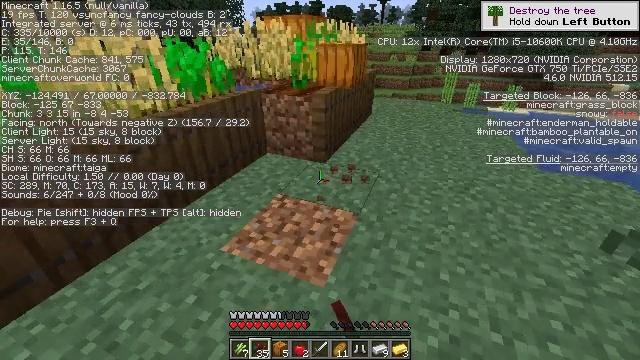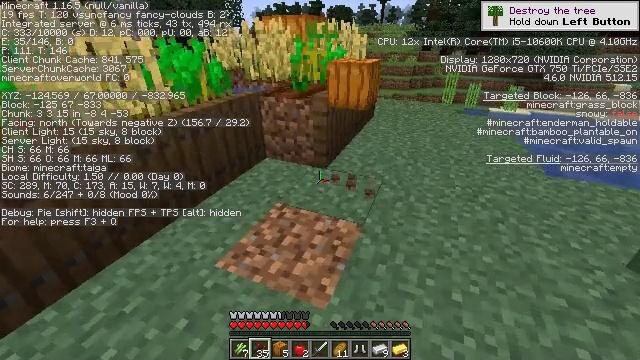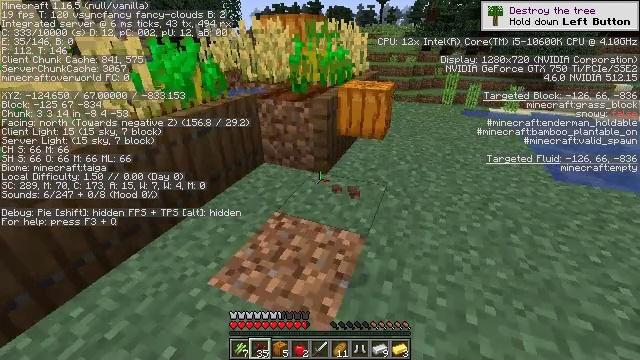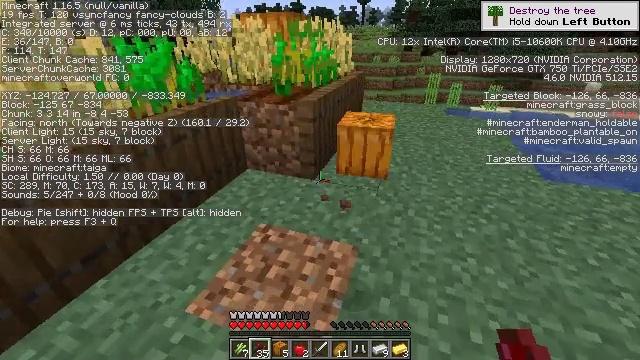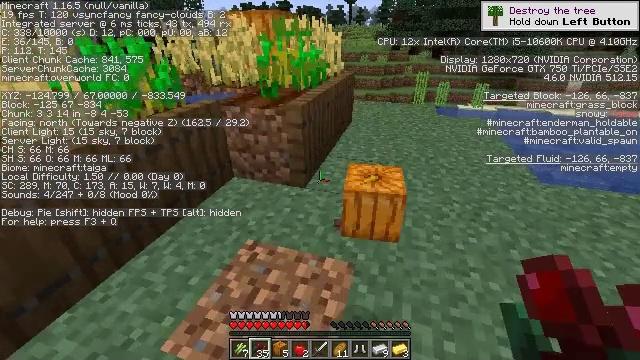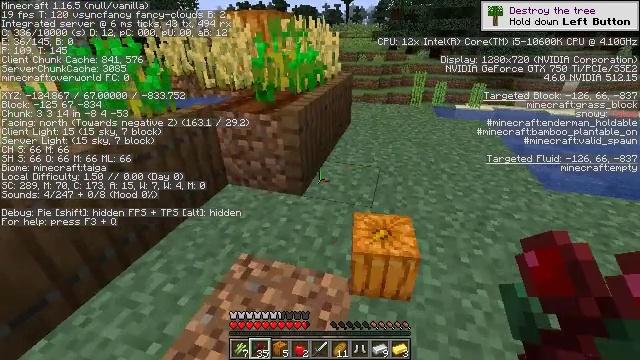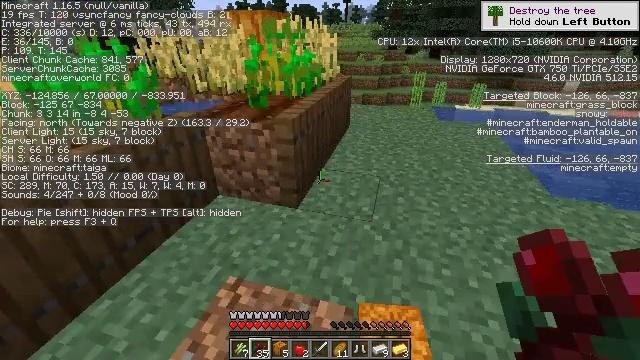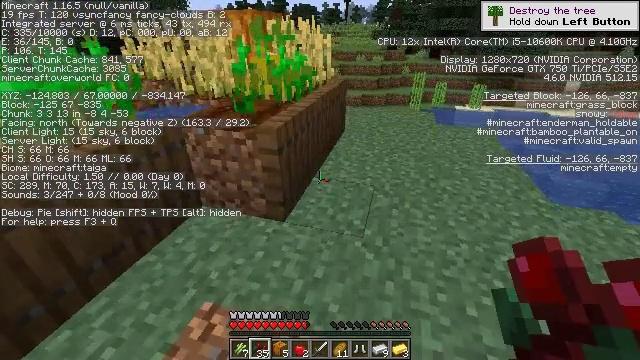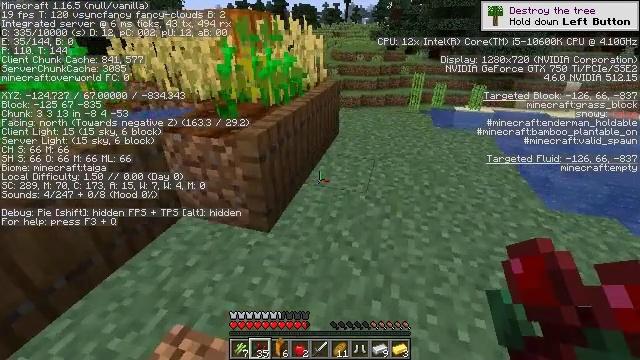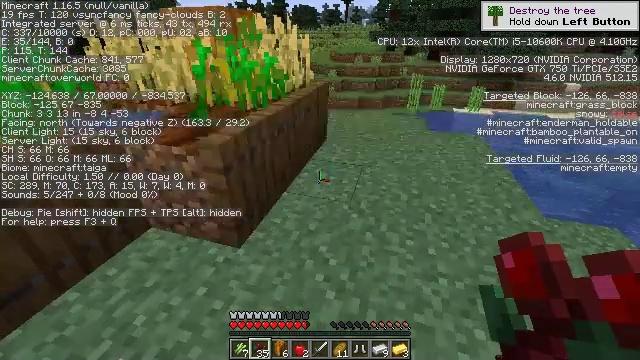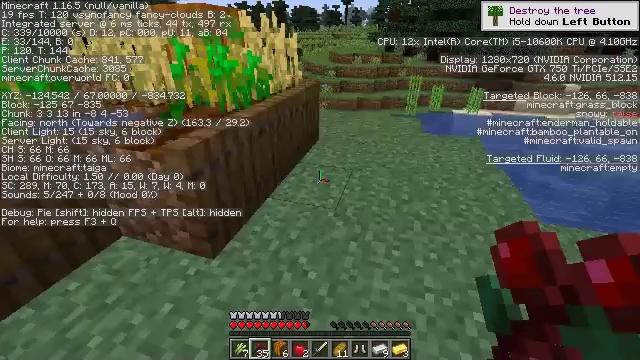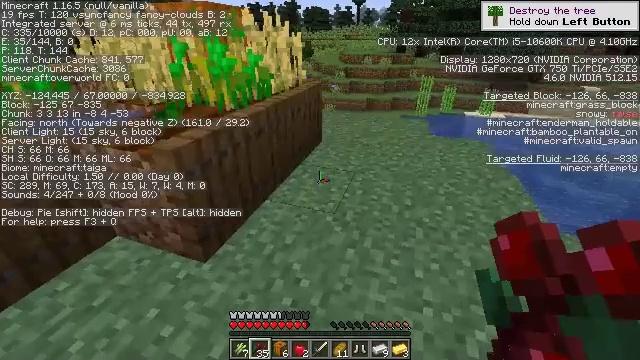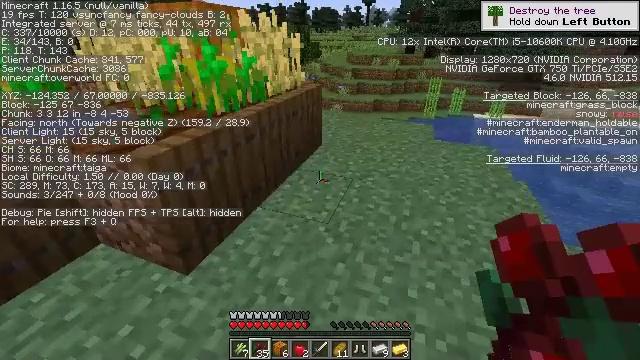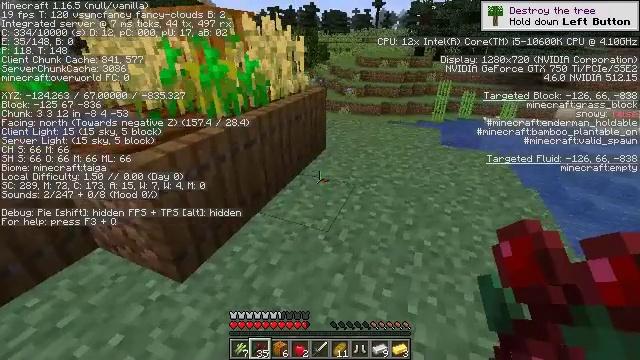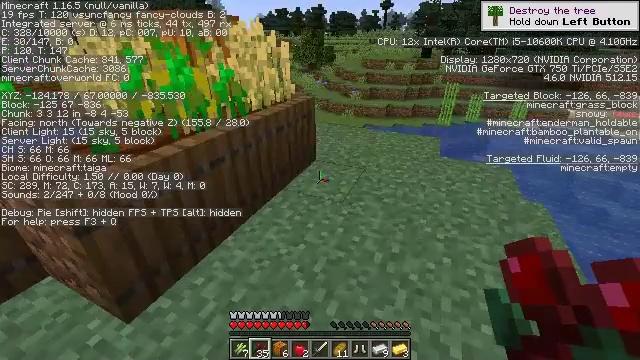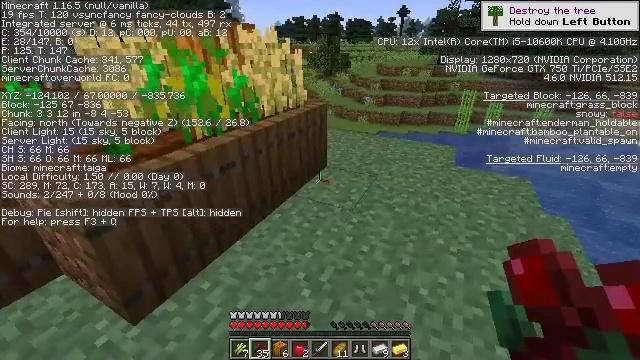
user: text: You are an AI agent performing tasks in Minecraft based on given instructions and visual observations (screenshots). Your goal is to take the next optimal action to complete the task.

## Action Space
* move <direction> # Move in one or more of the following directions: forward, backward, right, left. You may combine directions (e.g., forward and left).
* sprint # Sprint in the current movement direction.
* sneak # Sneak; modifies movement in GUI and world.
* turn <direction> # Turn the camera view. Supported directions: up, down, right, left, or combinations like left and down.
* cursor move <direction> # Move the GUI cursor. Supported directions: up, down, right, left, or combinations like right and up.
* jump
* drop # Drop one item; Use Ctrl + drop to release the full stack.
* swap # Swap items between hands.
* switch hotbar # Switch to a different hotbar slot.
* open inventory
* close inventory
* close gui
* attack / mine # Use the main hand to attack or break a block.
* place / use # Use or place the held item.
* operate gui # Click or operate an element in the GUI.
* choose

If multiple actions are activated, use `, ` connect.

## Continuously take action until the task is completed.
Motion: motion action
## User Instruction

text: Gather a pumpkin block.
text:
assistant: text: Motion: move forward
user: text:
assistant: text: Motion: move forward
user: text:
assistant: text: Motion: move forward, turn right
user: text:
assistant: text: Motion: move forward, turn right
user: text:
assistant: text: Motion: move forward
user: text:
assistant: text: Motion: move forward and move right
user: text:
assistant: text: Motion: move forward and move right
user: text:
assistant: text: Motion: move forward and move right
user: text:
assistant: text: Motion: move forward and move right
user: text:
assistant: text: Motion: move forward and move right
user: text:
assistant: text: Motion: move forward and move right, turn left
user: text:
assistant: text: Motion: move forward and move right, turn left
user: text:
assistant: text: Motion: move forward and move right, turn left
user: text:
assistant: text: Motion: move forward and move right, turn left
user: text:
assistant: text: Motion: move forward and move right, turn left and up
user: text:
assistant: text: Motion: move forward and move right, turn left and up
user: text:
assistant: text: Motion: move forward and move right, turn left and up
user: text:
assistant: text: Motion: move forward, turn left
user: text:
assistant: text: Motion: move forward, turn left and up
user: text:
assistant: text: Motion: move forward, turn left and up
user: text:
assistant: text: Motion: move forward, turn left and up
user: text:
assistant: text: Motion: move forward, turn left
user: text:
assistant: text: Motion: move forward, turn left and up
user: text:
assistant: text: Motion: move forward, turn left
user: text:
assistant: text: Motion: move forward, turn left
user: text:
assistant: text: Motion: move forward
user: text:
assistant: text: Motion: move forward
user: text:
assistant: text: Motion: move forward and move right
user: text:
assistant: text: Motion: move forward and move right
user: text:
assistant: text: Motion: move forward and move right